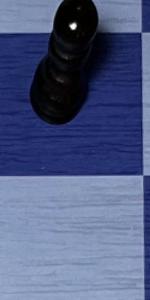
Label: Empty